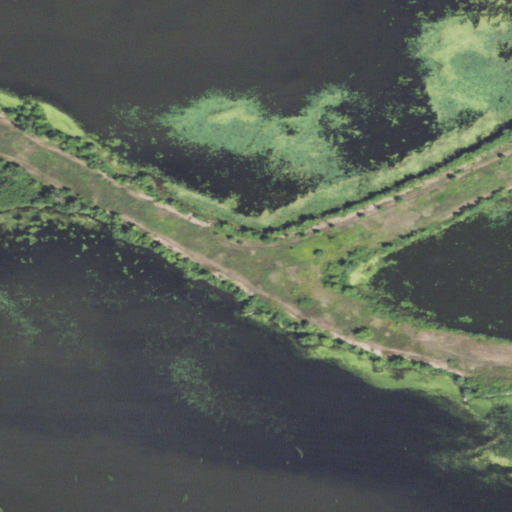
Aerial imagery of island in Minnesota named Mallard Island containing open water and herbaceous wetlands